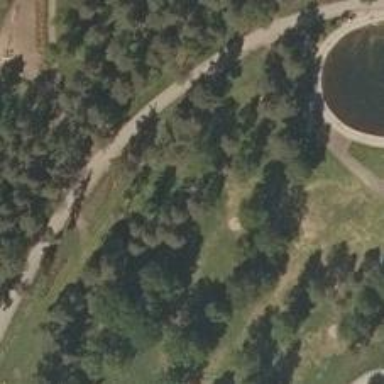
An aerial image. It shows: Disc golf hole.